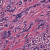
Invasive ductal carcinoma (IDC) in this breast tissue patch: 1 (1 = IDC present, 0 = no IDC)